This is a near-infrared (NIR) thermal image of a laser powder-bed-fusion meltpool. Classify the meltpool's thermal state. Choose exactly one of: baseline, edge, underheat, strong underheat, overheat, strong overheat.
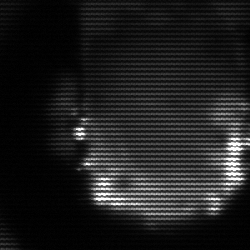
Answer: baseline